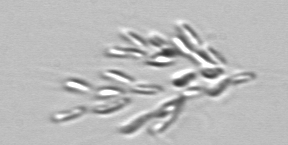
Label: Dinobryon